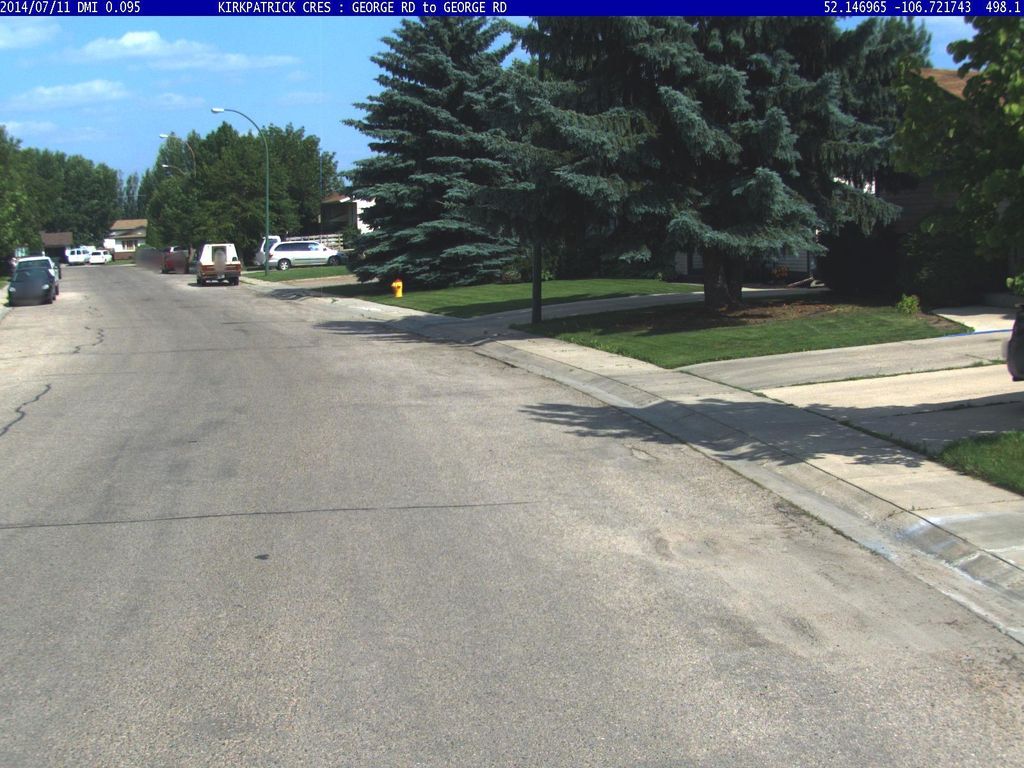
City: saskatoon